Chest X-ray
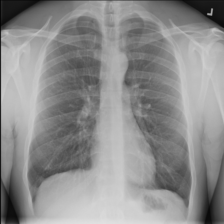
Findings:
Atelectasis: negative
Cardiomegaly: negative
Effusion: negative
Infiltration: positive
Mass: negative
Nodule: negative
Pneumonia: negative
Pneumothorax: negative
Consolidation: negative
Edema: negative
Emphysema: negative
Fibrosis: negative
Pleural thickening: negative
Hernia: negative